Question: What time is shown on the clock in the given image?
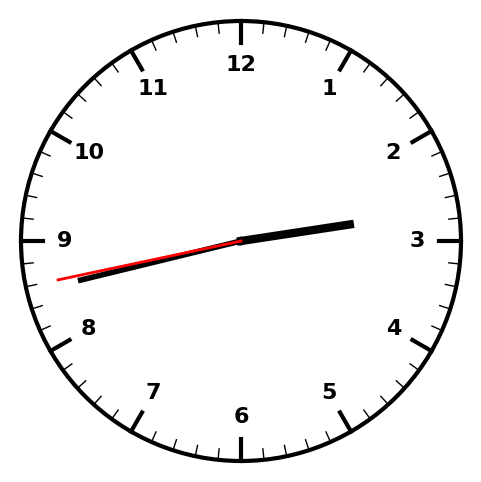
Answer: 02:42:43